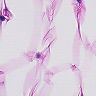
Metastatic tissue present: no